Question: I am trying to get a list of current logged in users using the 'getutxent()' function defined in apple's '<utmpx.h>'. The test code I am using is this:
'''
#include <stdio.h>
#include <utmpx.h>
int main(void) {
setutxent();
while (1) {
struct utmpx *user_info = getutxent();
if (user_info == NULL) break;
printf("%s
", user_info->ut_user);
}
return 0;
}
'''
I am testing it with only one logged in user. The output I get is this:
'''
myusername
myusername
'''
Why does my username appear twice? Would that happen if there were multiple users?
Details about my mac:

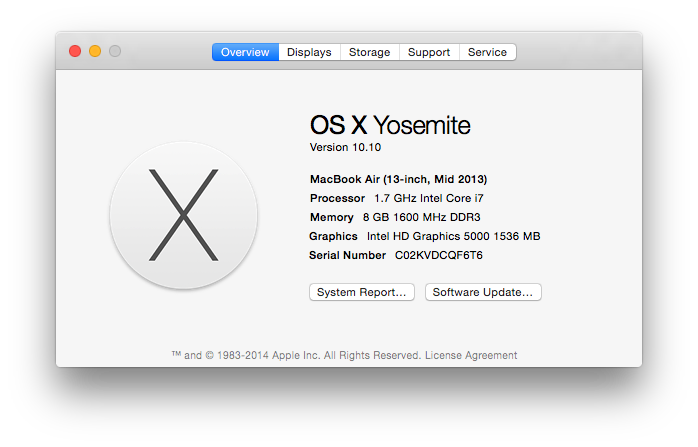
Answer: 'getutxent()' doesn't report users, it reports sessions.
If you have multiple sessions open (for example, a terminal session), it will be logged in the user accounting database and retrieved blindly. You can verify this by checking the 'ut_id' and 'ud_line' elements of the 'utmpx' structure. They should be different for each instance where 'ut_user' is the same, as they inhabit separate processes (and terminals, if you're using that).